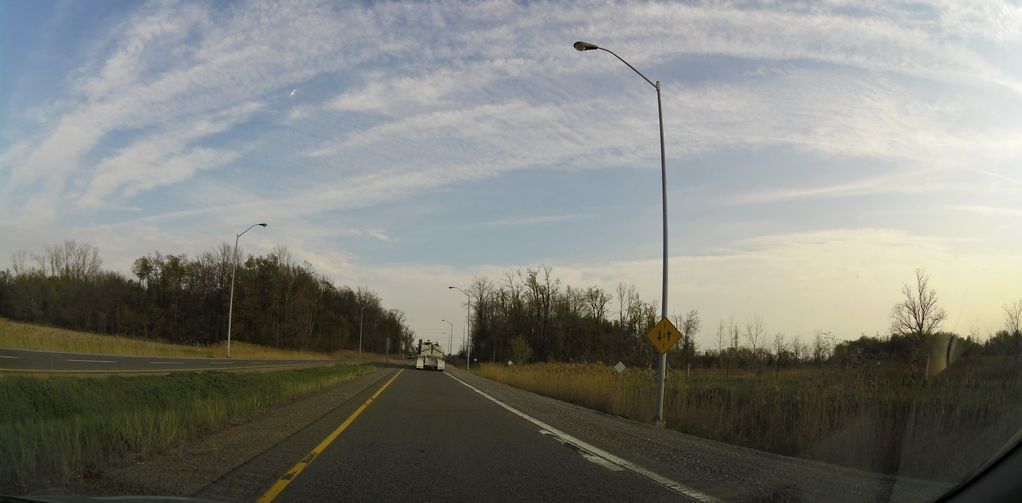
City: hamilton